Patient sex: F
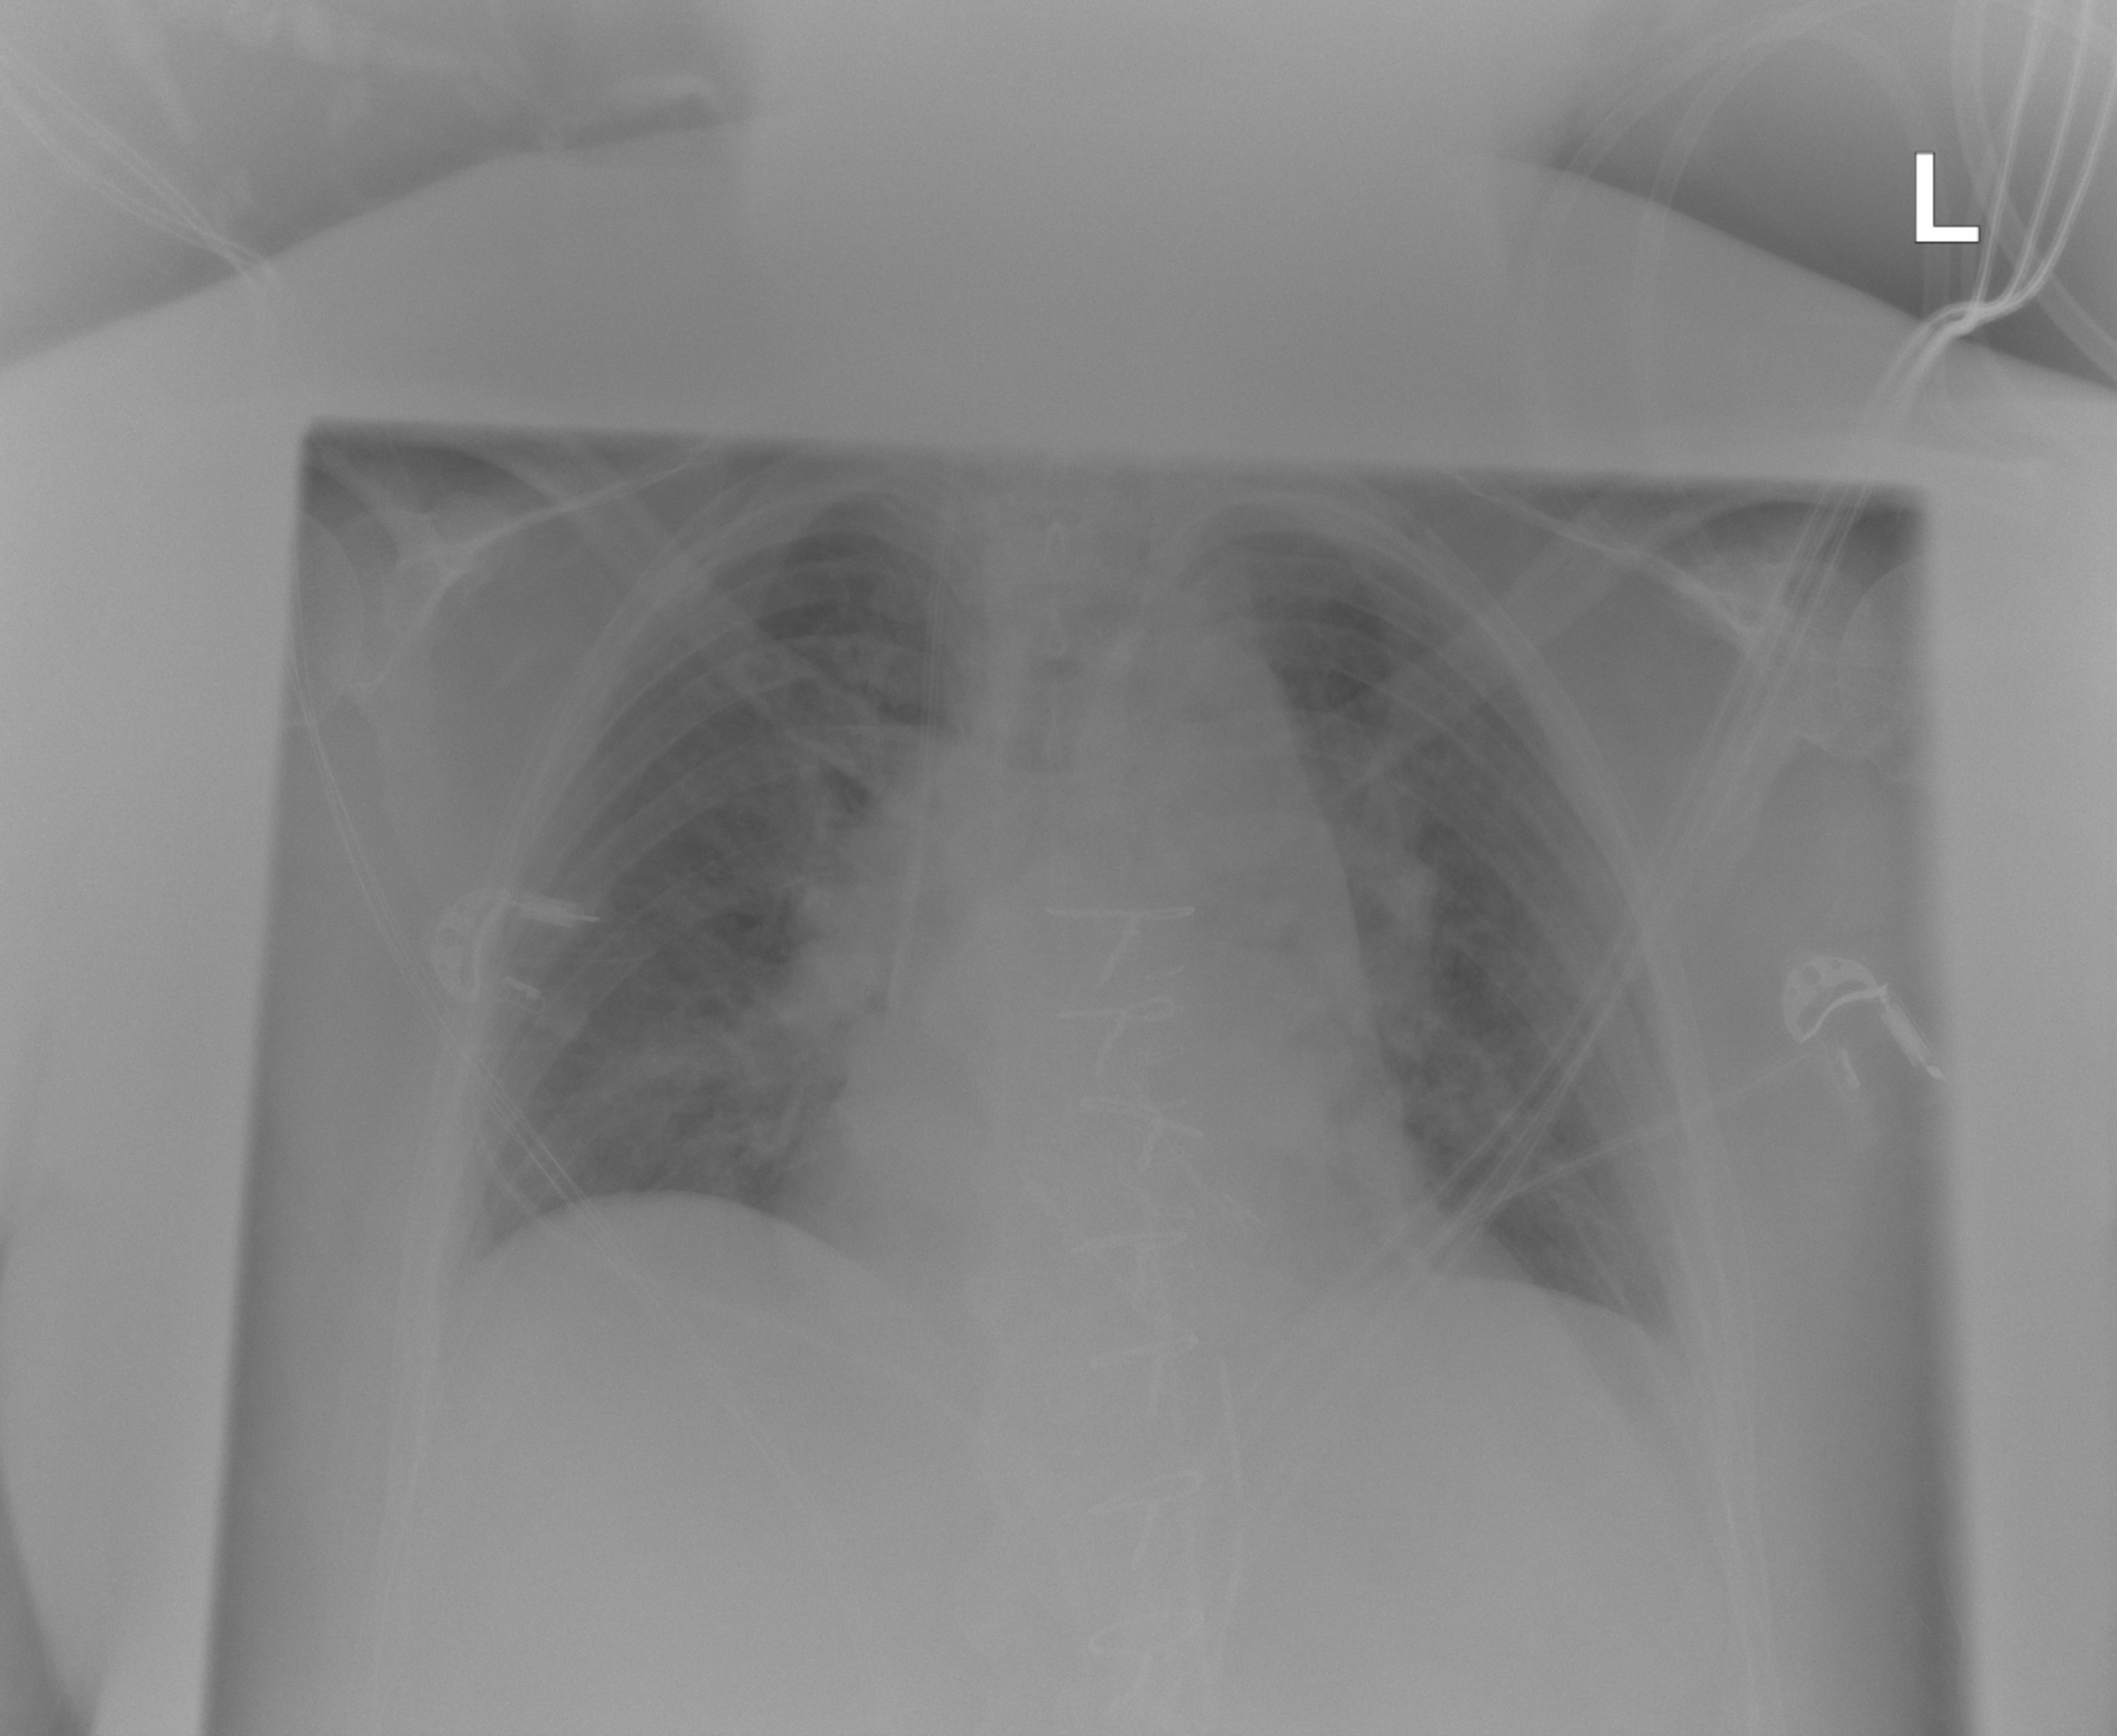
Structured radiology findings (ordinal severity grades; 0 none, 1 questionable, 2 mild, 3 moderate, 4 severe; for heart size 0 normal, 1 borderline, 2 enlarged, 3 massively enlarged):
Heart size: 0
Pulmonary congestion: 0
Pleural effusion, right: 2
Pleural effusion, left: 2
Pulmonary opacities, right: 0
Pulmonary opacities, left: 0
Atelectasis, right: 0
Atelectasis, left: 0